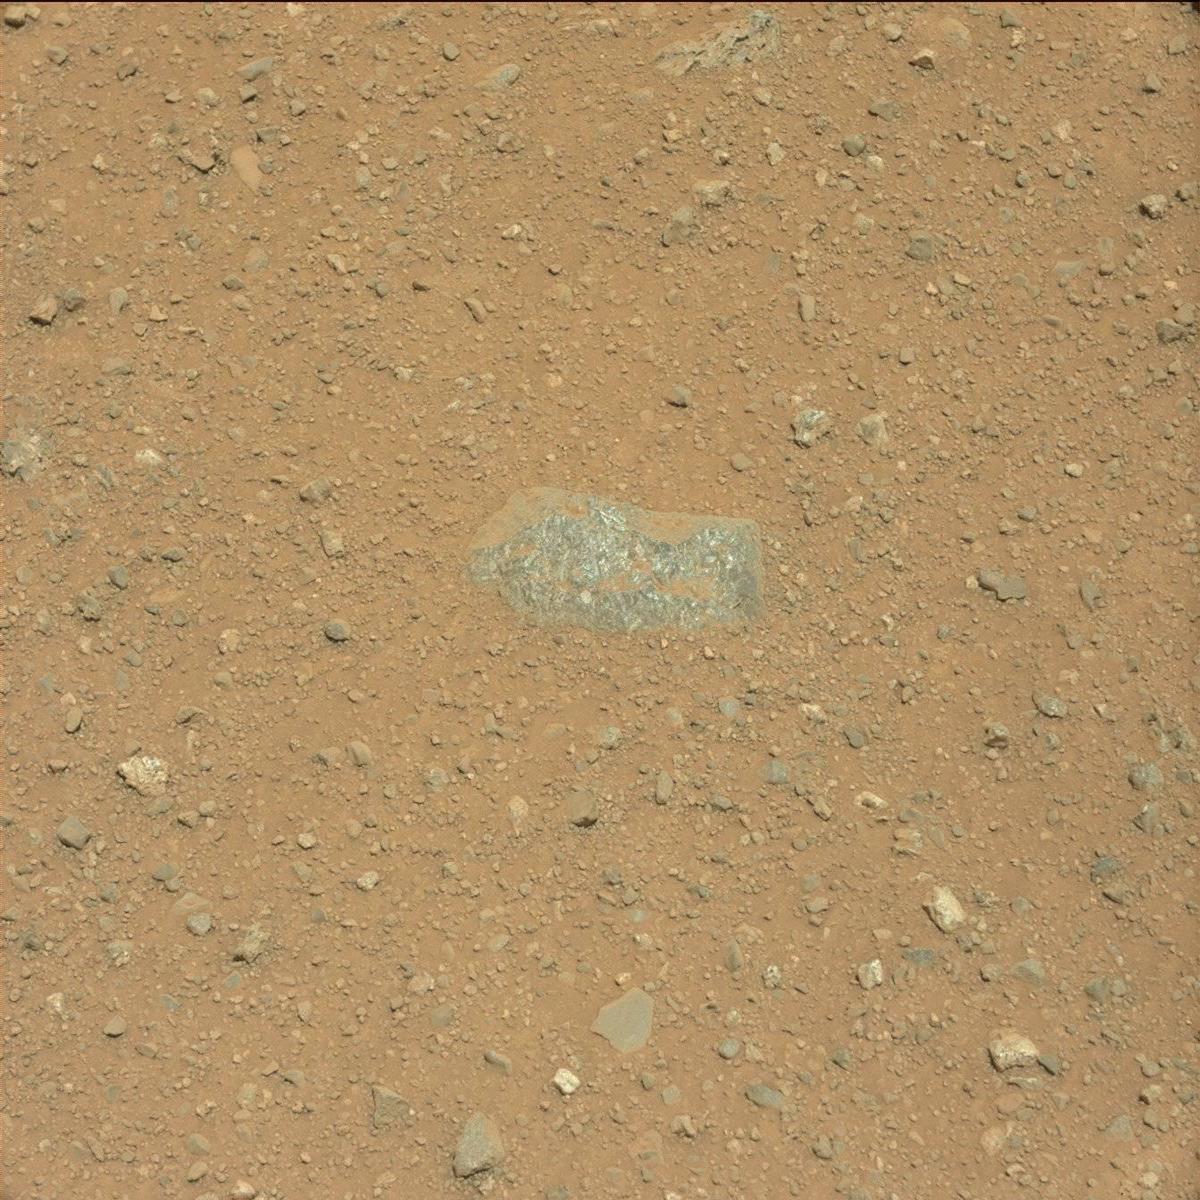
Terrain classes present: Bedrock, Rock, Sand / Soil